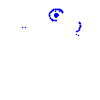
Particle: pion